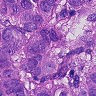
Metastatic tissue present: yes